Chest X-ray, PA view. Patient: 64 years old, sex F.
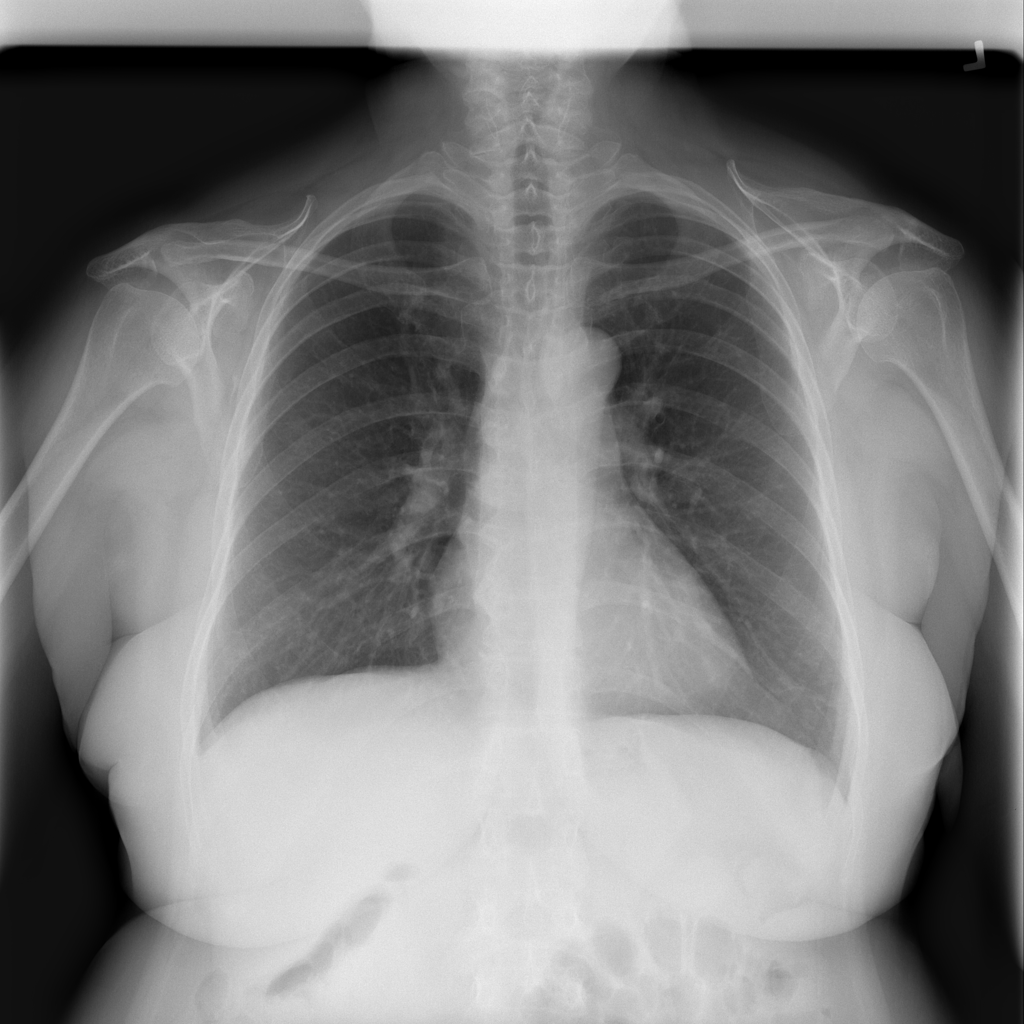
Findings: No Finding